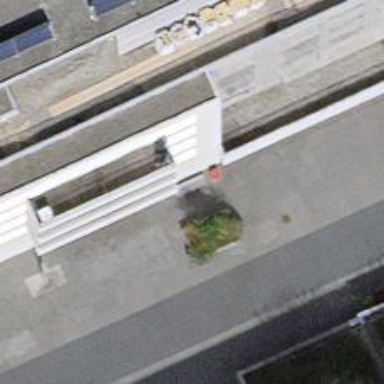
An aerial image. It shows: Bench.